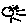
Label: sun